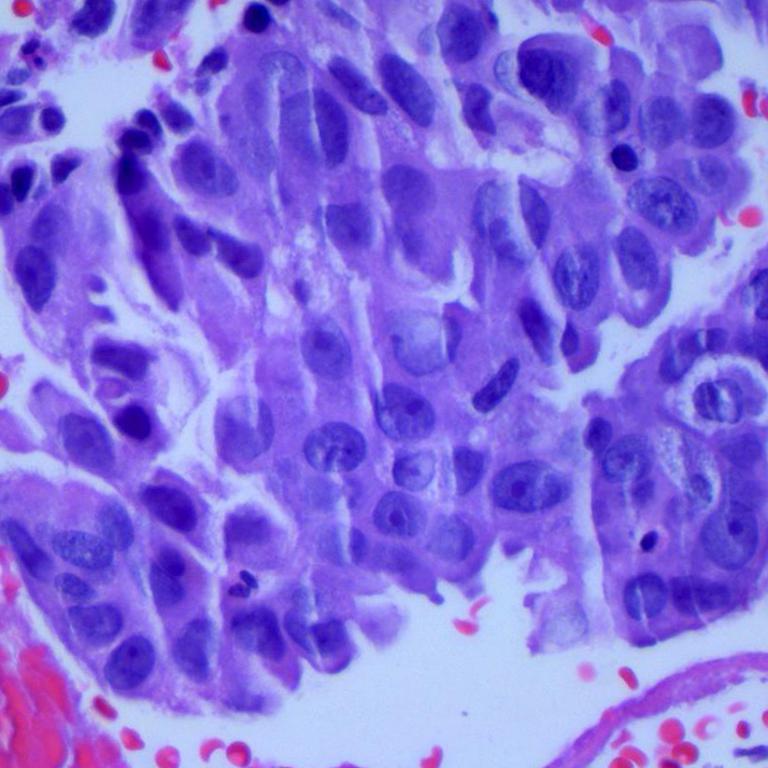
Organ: lung
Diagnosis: adenocarcinomas